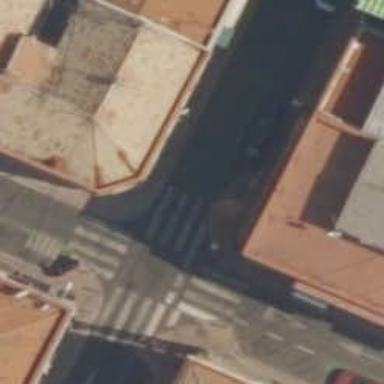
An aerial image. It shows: Uncontrolled zebra crossing on the road.